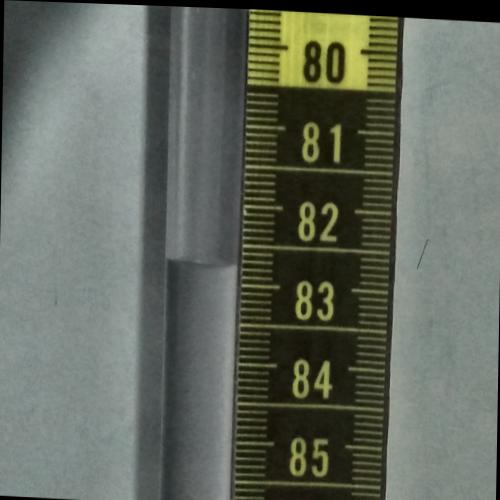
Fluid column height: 82.8 cm